Aerial crown-view tile of a tropical tree (Barro Colorado Island, Panama), acquired 20250616:
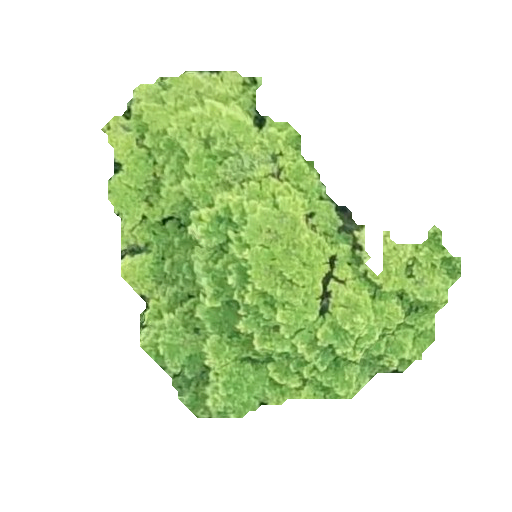
Species: Terminalia amazonia
GBIF accepted scientific name: Terminalia amazonica
Crown area: 110.818 m²